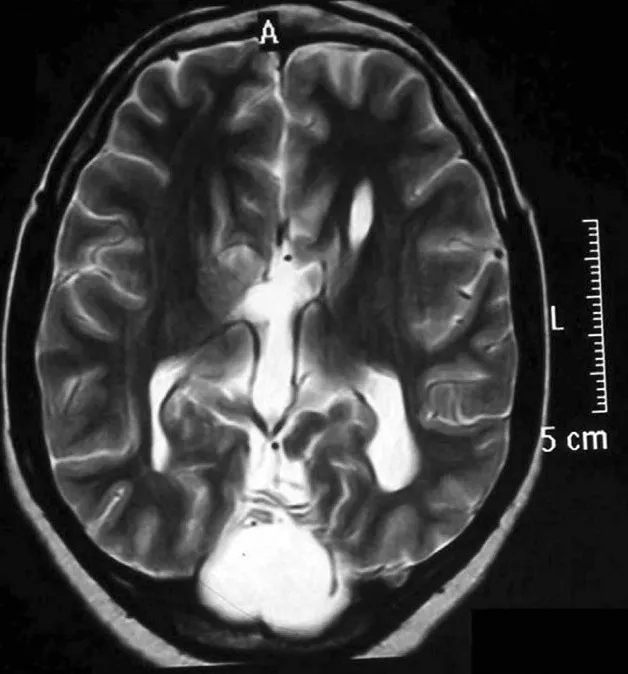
Well-defined axial cystic lesion in the posterior fossa in the midline communicating with the fourth ventricle in axial T2-weighed image.
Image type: radiology (mri)